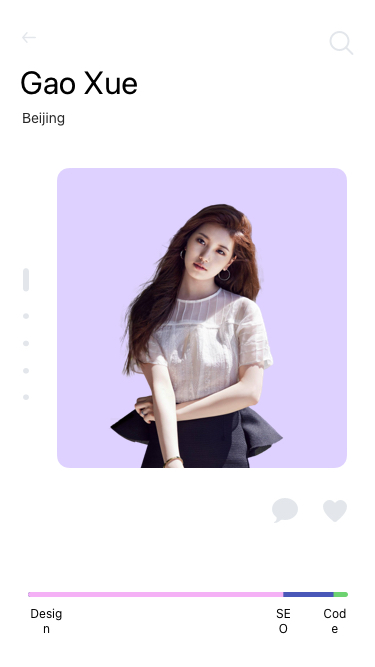
Text in this UI design:
Gao Xue
Beijing
Design
SEO
Code